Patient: sex F, age 28
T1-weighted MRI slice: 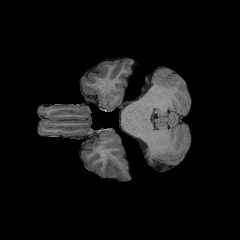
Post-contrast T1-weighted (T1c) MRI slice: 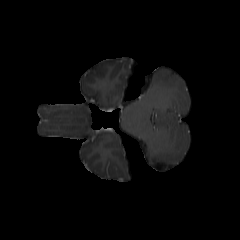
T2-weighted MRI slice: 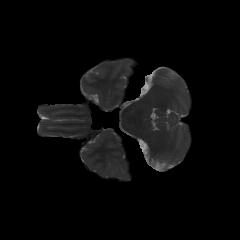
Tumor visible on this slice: yes
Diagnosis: Astrocytoma, IDH-mutant
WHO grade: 2